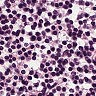
Metastatic tissue present: no